Field crop: maize
Growth stage: 2
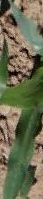
Species: maize